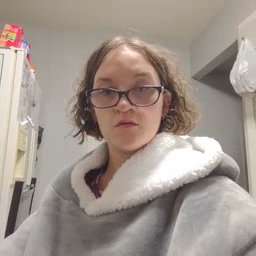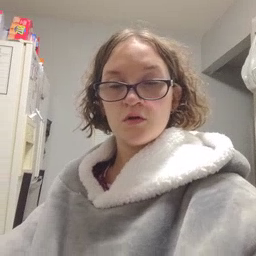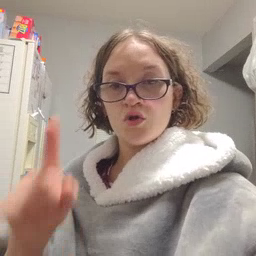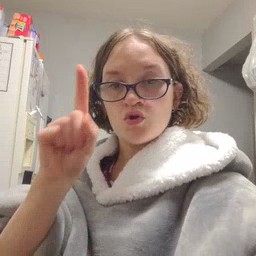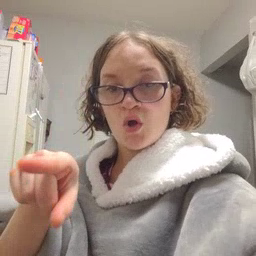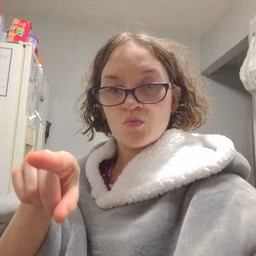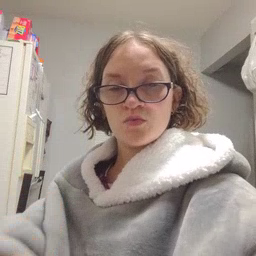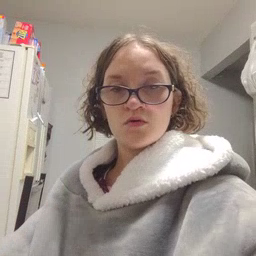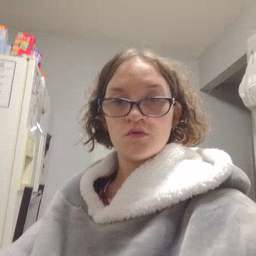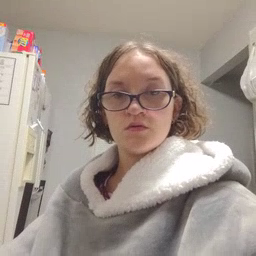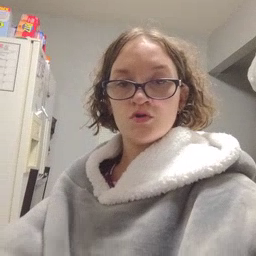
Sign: go